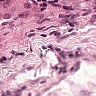
Metastatic tissue present: yes